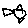
Label: fish